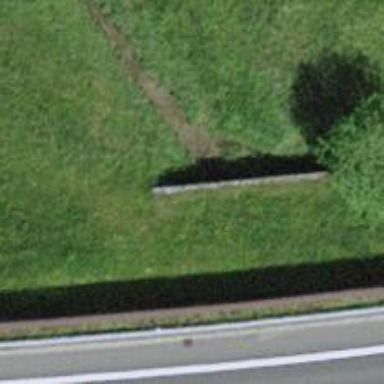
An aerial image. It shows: There is tunnel.